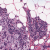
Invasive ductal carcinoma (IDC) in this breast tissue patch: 1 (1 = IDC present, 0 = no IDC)